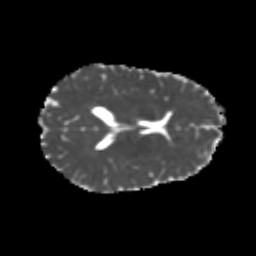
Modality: MD
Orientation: axial
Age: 24
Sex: female
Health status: healthy
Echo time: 0.074 s